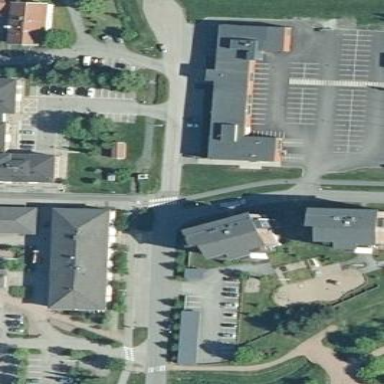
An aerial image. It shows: School.